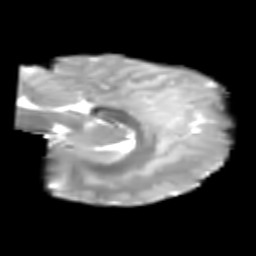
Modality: T2w
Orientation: sagittal
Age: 6
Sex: male
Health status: healthy